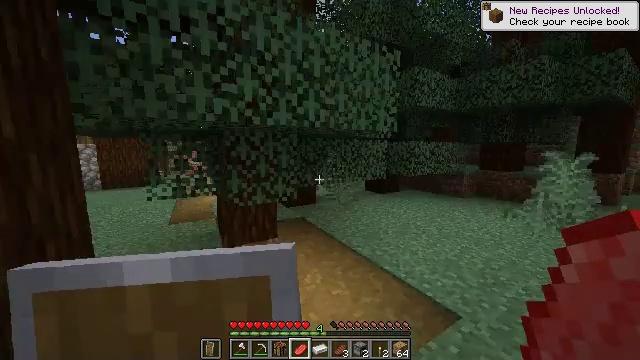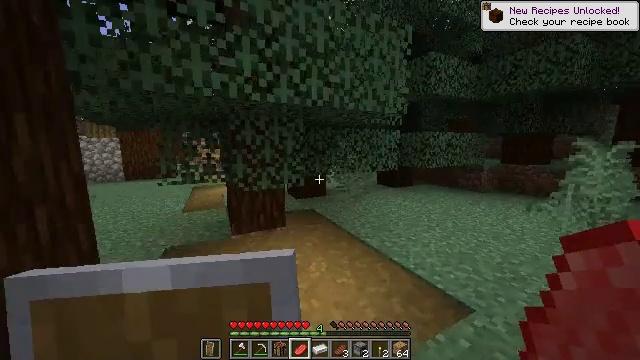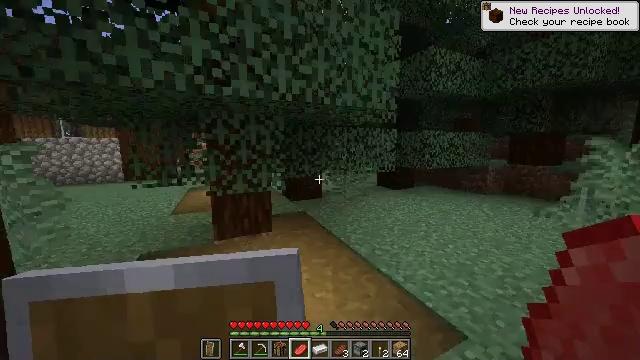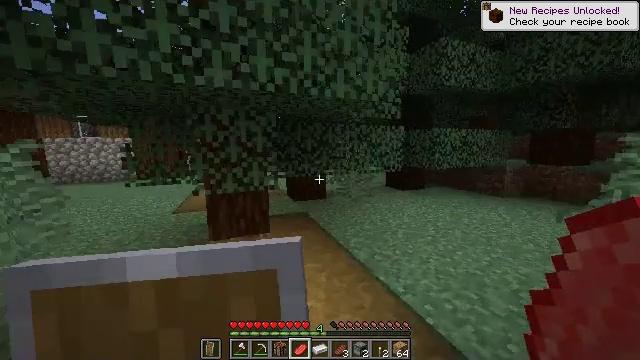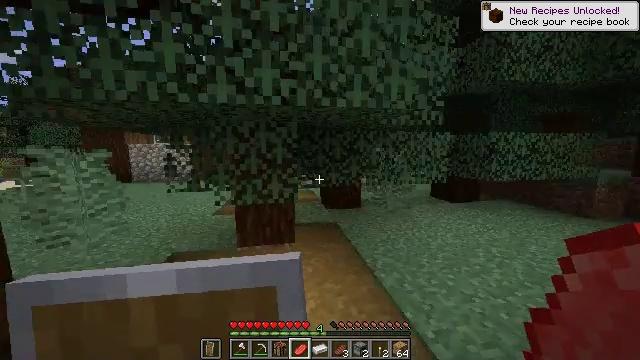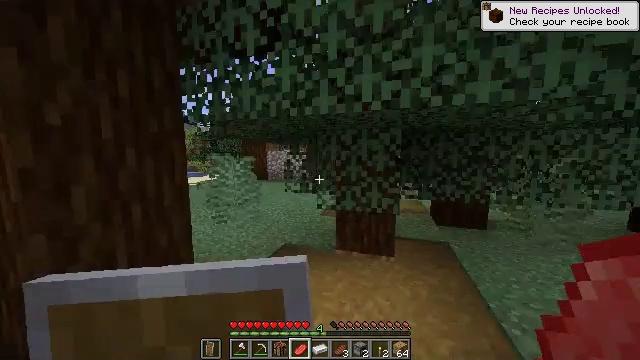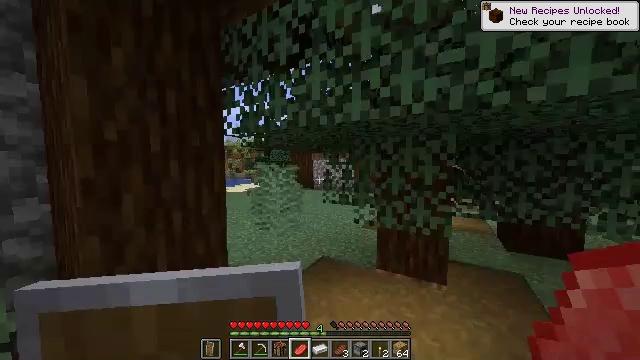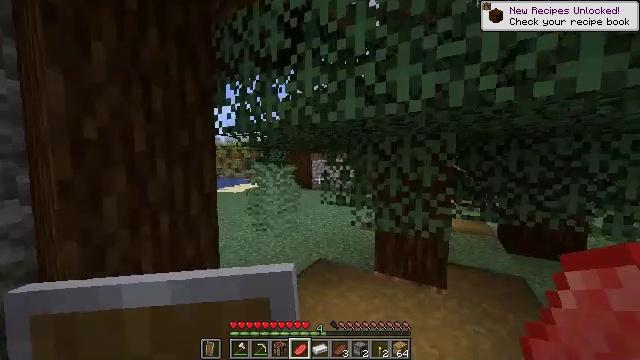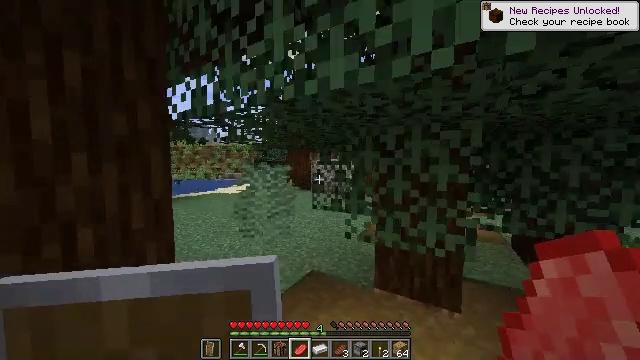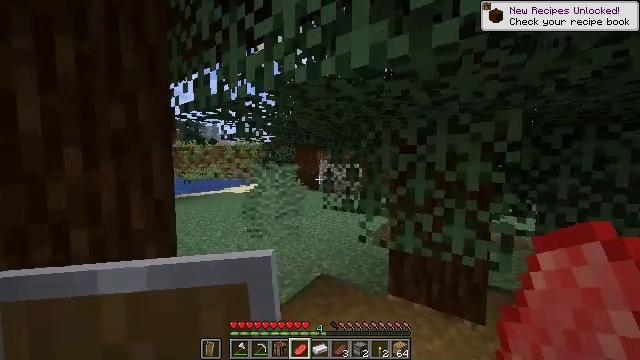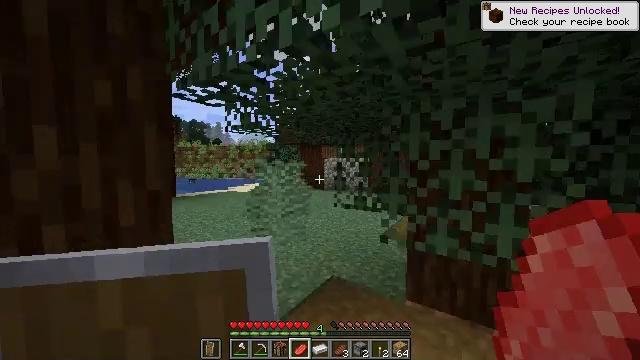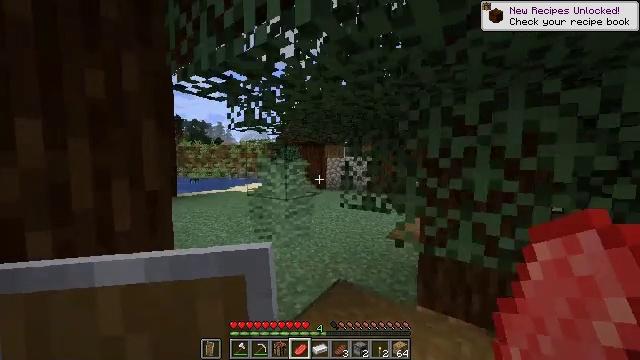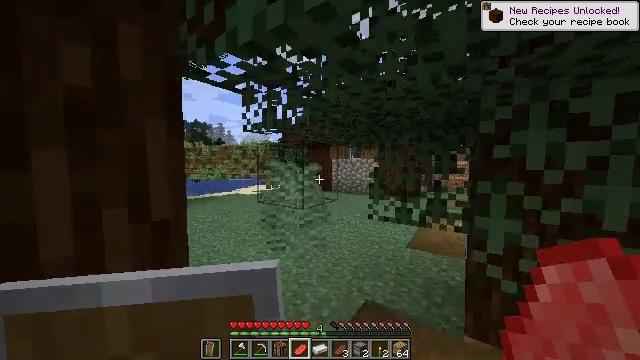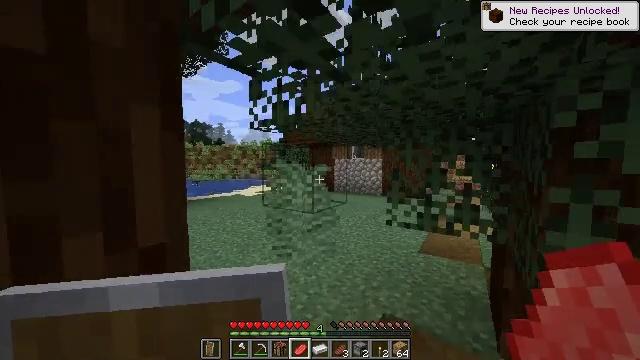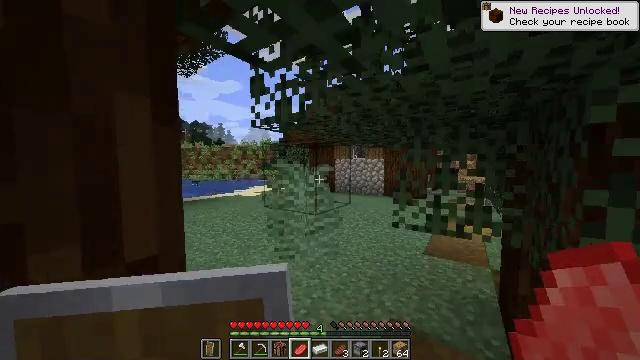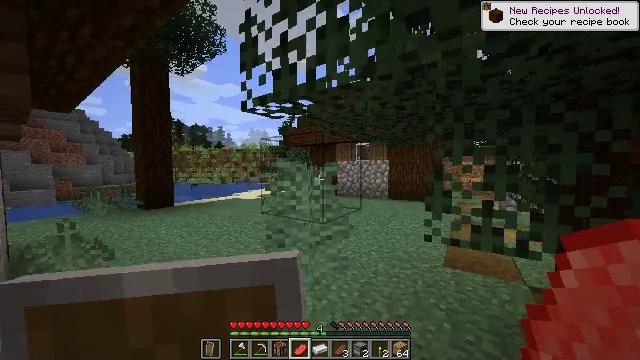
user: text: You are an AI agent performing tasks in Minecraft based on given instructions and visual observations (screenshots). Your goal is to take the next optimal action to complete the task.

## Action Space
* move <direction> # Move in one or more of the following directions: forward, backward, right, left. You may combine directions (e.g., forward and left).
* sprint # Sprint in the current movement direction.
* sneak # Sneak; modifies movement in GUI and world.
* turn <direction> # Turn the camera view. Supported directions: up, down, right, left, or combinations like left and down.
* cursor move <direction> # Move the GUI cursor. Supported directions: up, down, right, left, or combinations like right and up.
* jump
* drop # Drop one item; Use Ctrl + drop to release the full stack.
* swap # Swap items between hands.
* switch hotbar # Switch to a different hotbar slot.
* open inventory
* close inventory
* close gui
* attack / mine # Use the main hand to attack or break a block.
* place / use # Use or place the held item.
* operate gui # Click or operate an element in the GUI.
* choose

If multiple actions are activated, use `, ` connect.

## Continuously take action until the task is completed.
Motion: motion action
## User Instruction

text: Collect the blue bed by attacking it.
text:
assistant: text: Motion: move forward and move right, sprint, turn left
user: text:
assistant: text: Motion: move forward and move right, sprint, turn left
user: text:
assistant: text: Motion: move forward and move right, sprint, turn left
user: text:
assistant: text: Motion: move forward and move right, sprint, turn left
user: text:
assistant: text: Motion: move forward, sprint, turn left and up
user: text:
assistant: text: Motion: move forward, sprint, turn left and up
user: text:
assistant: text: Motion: move forward, sprint
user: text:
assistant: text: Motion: move forward, sprint
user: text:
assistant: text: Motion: move forward and move left, sprint, turn left
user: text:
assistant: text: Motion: move forward and move left, sprint
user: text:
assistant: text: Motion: move forward and move left, sprint
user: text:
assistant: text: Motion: move forward and move left, sprint
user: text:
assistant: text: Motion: move forward, sprint
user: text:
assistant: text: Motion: move forward, sprint
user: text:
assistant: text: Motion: move forward, sprint
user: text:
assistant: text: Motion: move forward, sprint
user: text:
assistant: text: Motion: move forward, sprint, turn right
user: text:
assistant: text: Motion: move forward, sprint
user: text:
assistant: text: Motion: move forward, sprint
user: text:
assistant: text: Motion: move forward, sprint
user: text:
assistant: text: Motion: move forward, sprint
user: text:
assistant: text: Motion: move forward, sprint
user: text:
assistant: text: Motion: move forward, sprint
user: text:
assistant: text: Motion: move forward, sprint, turn right
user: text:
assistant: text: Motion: move forward, sprint, turn right and down
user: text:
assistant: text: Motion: move forward, sprint, turn right and down
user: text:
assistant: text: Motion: move forward, sprint, turn right and down
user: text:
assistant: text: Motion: move forward, sprint, turn right and down
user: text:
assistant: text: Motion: move forward, sprint, turn right
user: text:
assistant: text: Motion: move forward, sprint